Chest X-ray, AP view. Patient: 40 years old, sex M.
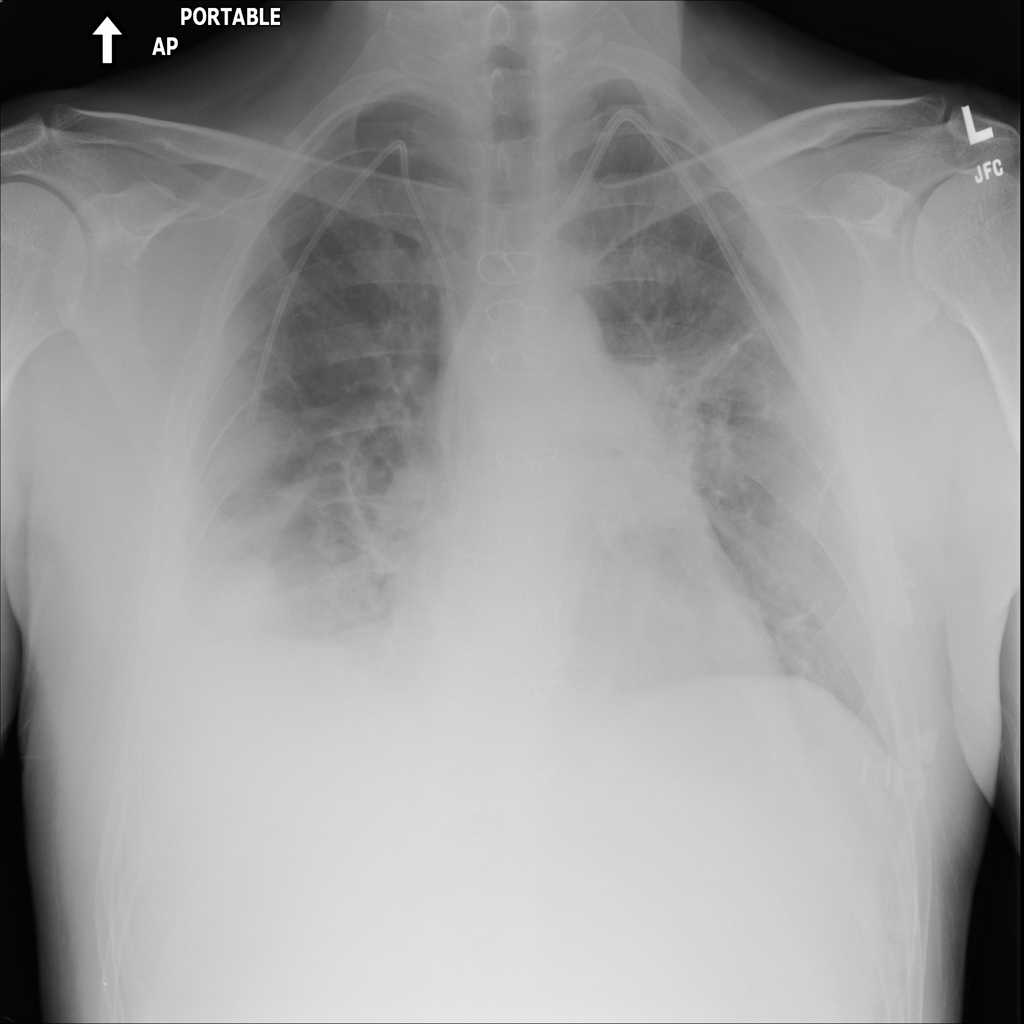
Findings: Atelectasis, Infiltration